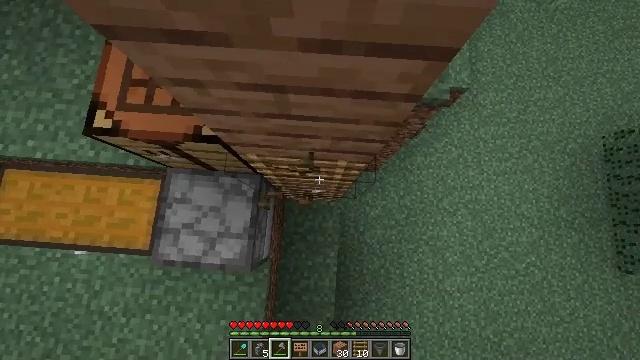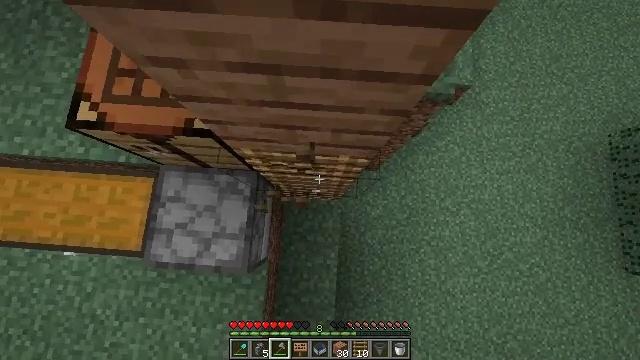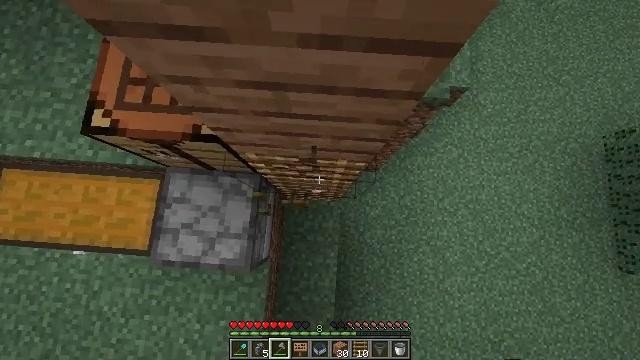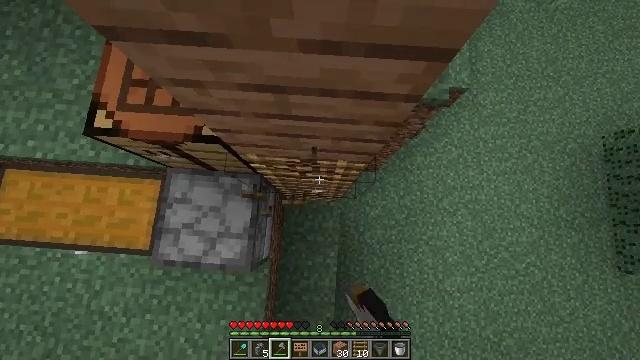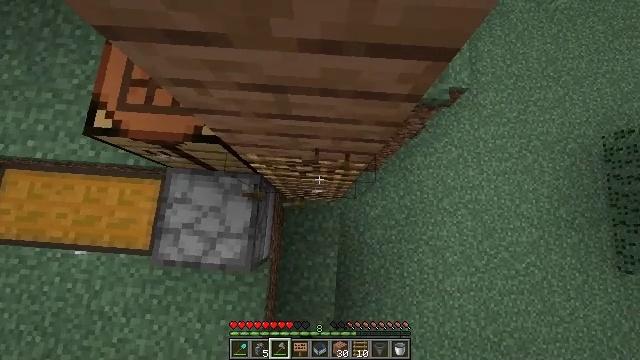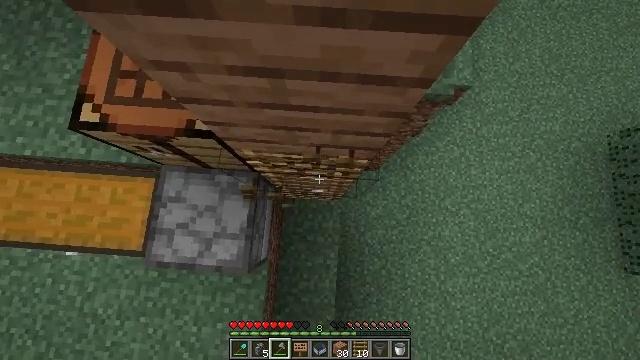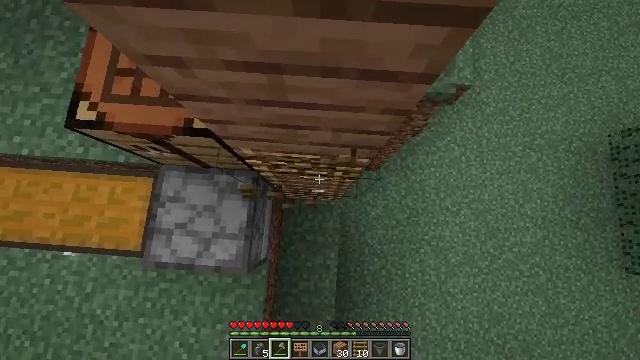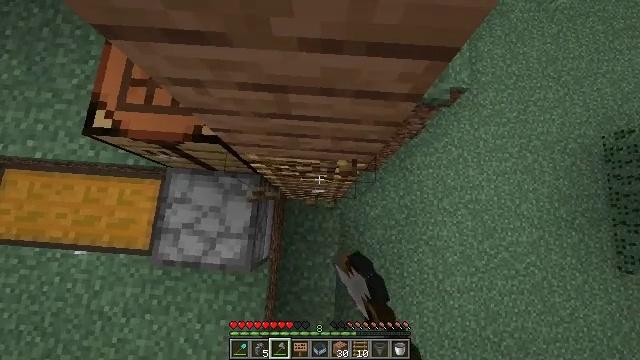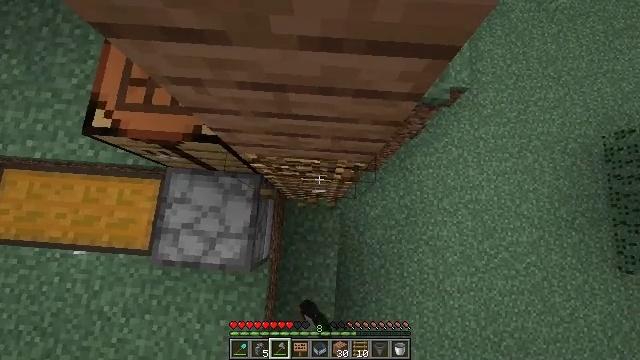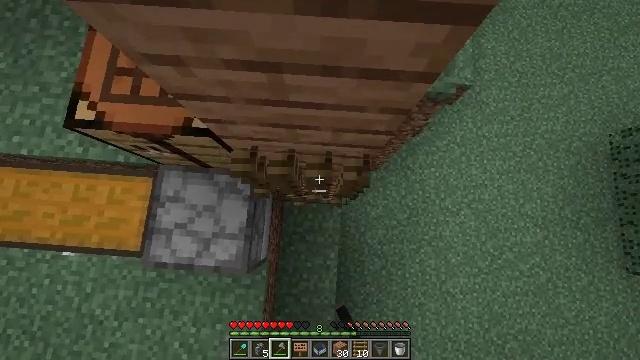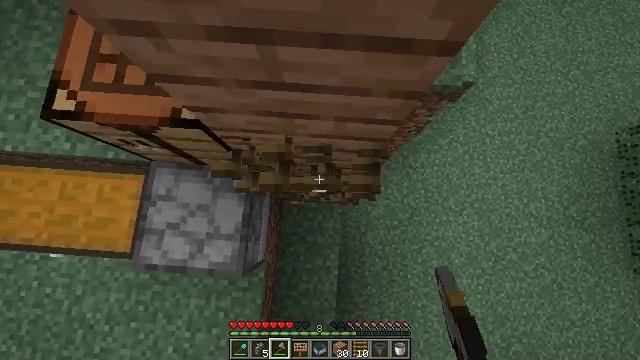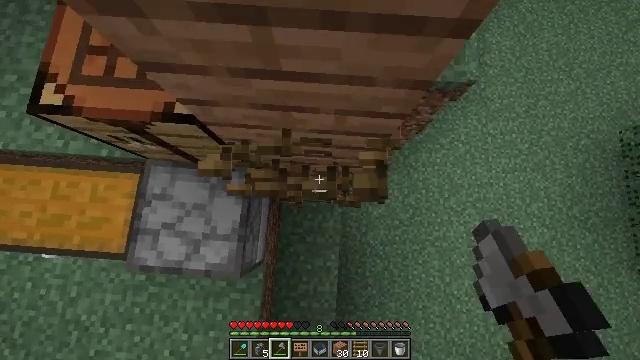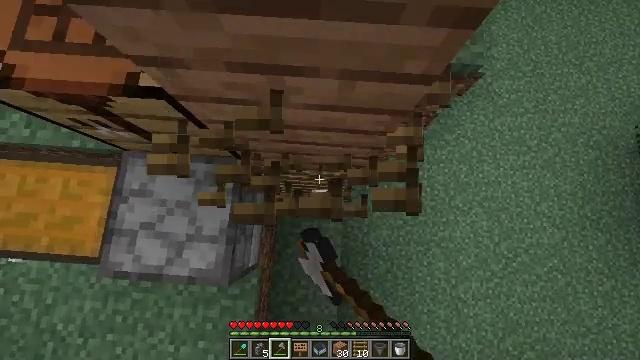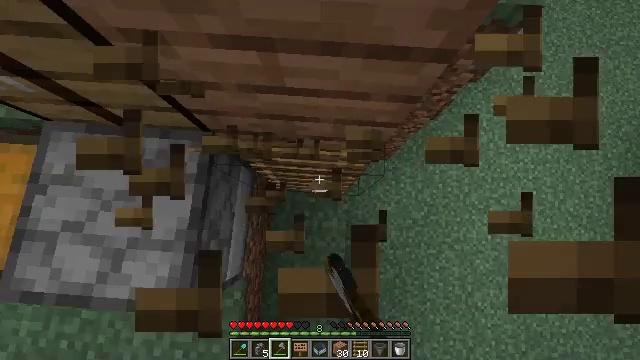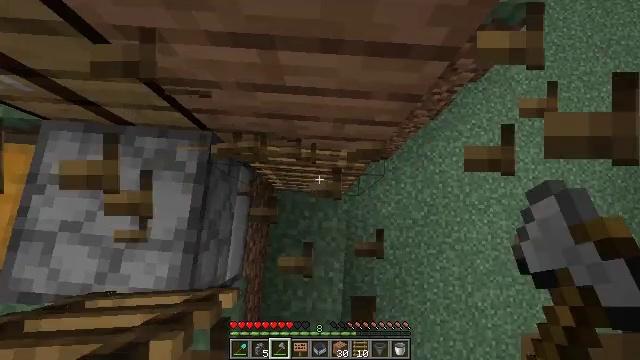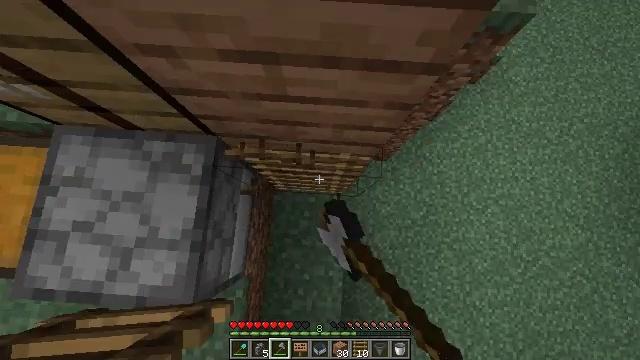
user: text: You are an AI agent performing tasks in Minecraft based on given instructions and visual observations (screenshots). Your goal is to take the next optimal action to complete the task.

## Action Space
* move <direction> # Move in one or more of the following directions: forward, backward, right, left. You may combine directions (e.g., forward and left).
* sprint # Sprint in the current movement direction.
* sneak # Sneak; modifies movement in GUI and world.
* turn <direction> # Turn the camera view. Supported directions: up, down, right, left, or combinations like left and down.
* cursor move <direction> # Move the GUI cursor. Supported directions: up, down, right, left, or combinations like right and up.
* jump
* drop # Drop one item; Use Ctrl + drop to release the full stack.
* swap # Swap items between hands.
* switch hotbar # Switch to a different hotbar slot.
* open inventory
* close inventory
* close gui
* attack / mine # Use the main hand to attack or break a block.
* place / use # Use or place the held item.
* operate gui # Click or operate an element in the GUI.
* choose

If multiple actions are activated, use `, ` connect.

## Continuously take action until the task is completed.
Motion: motion action
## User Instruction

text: Collect the ladder block.
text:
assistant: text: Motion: attack / mine, jump
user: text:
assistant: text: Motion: attack / mine, jump
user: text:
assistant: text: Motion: attack / mine, jump
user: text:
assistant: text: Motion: attack / mine, jump
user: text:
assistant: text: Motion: attack / mine, jump
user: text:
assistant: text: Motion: attack / mine, jump
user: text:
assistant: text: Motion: attack / mine, jump
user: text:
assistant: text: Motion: attack / mine, jump
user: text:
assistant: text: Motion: attack / mine, jump
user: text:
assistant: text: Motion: attack / mine, jump
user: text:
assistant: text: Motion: attack / mine, jump
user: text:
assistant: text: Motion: attack / mine, jump
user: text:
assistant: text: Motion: attack / mine, jump
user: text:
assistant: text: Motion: attack / mine, jump
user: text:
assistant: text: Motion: attack / mine, jump
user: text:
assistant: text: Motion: attack / mine, jump
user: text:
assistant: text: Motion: attack / mine, jump
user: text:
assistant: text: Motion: turn right and up, attack / mine, jump
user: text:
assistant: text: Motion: turn up, attack / mine
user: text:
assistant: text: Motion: attack / mine
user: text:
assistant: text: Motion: attack / mine
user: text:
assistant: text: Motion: attack / mine
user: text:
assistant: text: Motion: attack / mine
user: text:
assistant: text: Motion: attack / mine
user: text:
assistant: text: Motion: attack / mine
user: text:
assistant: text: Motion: attack / mine
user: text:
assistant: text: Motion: attack / mine
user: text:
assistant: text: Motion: attack / mine, jump
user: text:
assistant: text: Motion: attack / mine, jump
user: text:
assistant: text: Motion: turn right and up, attack / mine, jump